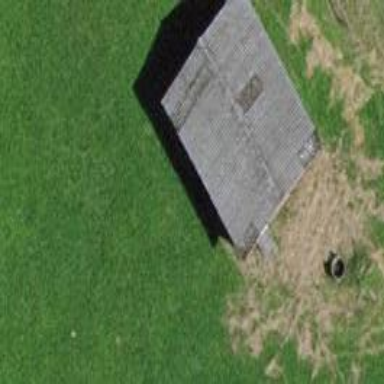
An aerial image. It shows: Shed building.